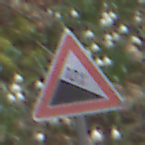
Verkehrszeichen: Gefaelle10
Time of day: MorningAfternoon
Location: Outdoor (Nature)
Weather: PartlyCloudy
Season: NotSpecified
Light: Natural